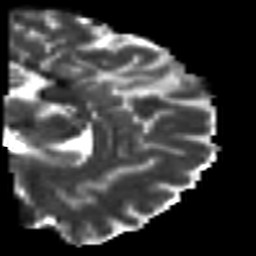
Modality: T2w
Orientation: sagittal
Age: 30
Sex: female
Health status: healthy
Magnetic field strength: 3 T
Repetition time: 7 s
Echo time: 0.0926 s